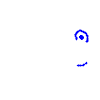
Particle: pion